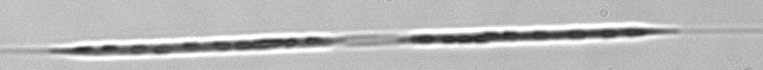
Label: Rhizosolenia